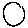
Label: circle